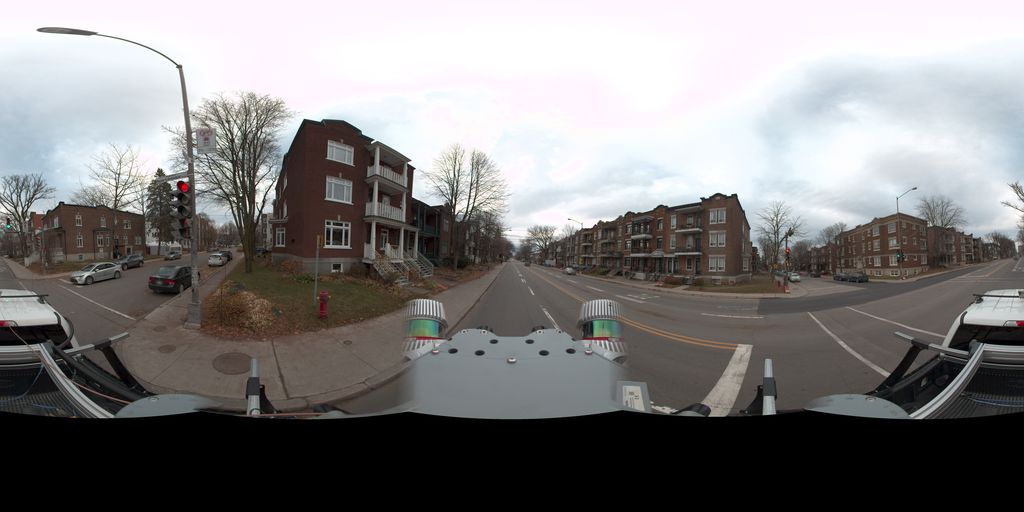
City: quebec_city